Aerial crown-view tile of a tropical tree (Barro Colorado Island, Panama), acquired 20240716:
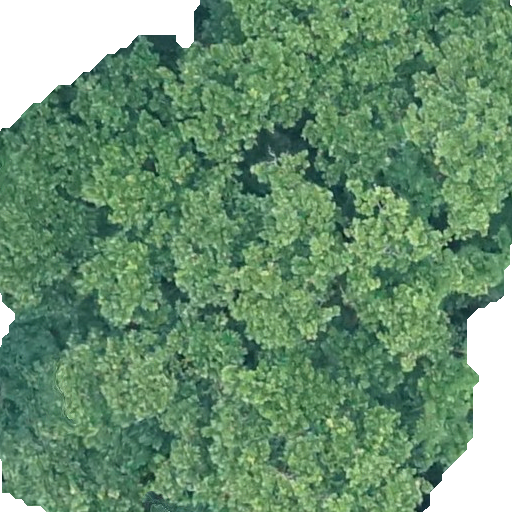
Species: Anacardium excelsum
GBIF accepted scientific name: Anacardium excelsum
Crown area: 422.644 m²